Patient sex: F
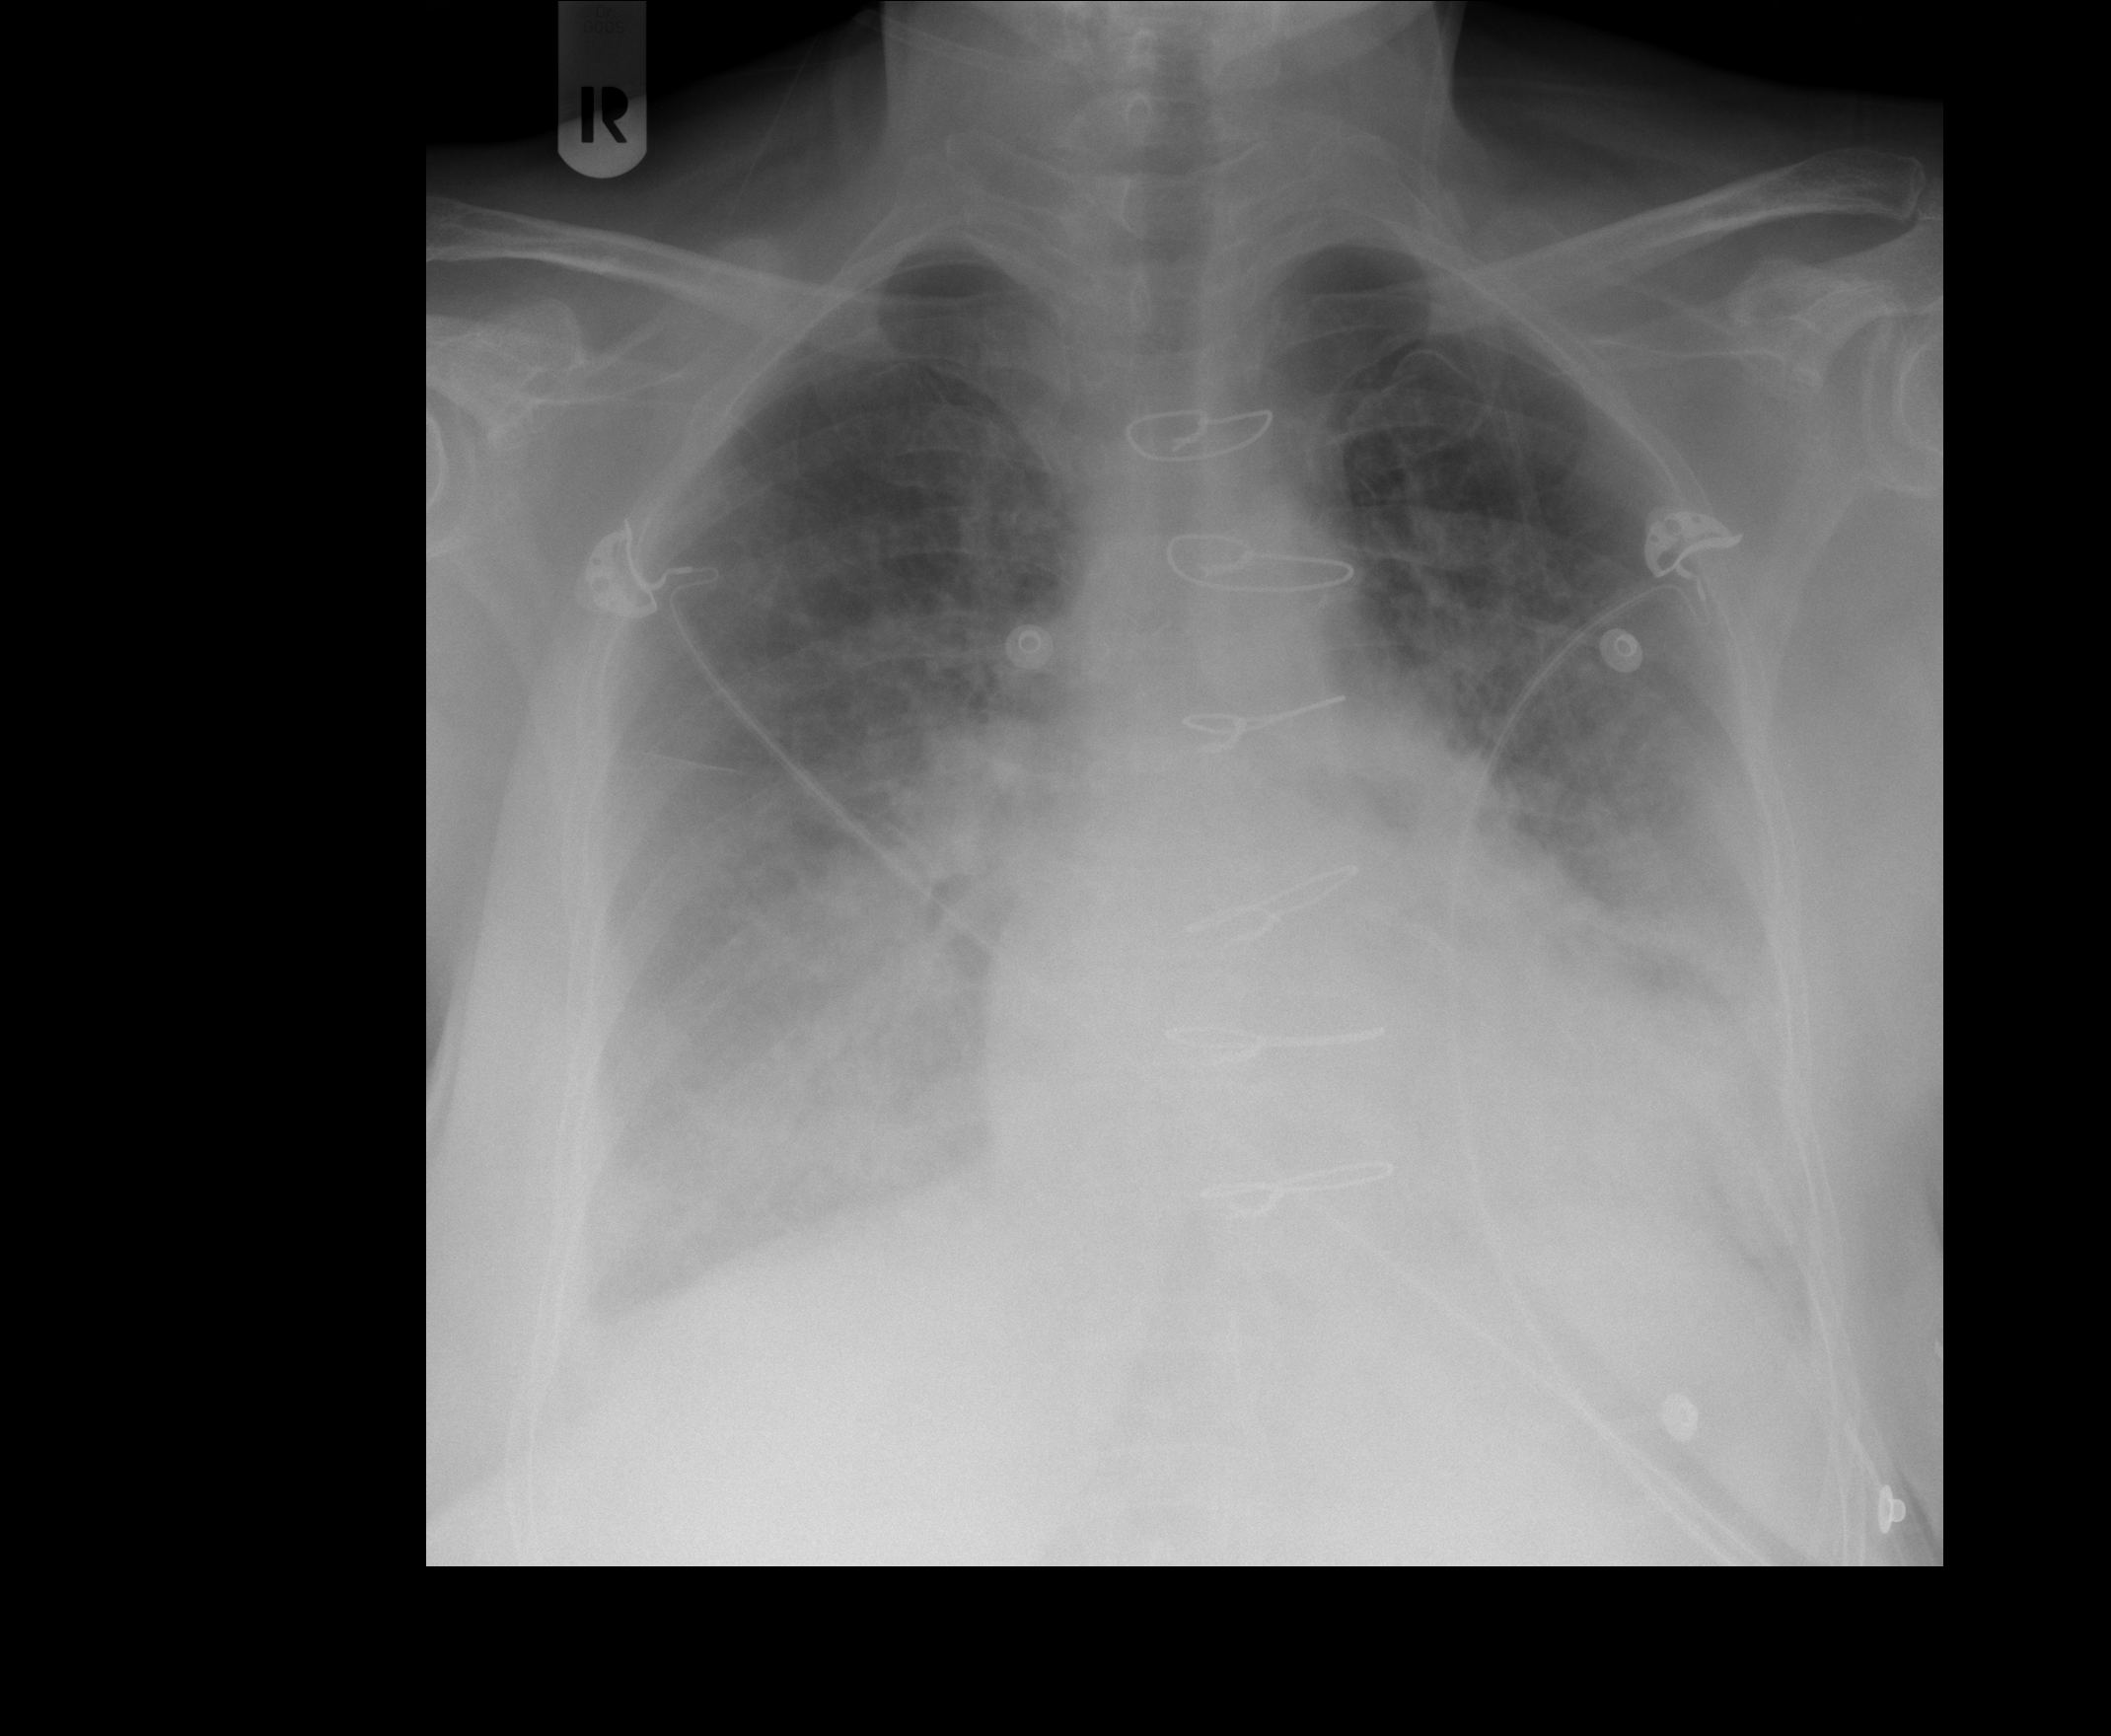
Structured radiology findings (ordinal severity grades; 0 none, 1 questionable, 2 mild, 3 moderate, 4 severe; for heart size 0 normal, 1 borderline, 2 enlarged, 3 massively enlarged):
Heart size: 1
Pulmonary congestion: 3
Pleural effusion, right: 1
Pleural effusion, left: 2
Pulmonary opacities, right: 2
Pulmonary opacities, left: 2
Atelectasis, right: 2
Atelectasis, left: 2